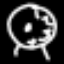
Label: clock